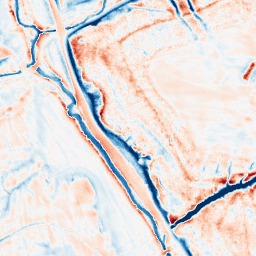
Category: edge_preserving
Decomposition family: anisotropic_diffusion
Decomposition parameters: iterations: 50
kappa: 50
gamma: 0.2
Upsampling method: regularized
Upsampling parameters: scale: 4
lambda_reg: 0.001
Upsampling scale: 4